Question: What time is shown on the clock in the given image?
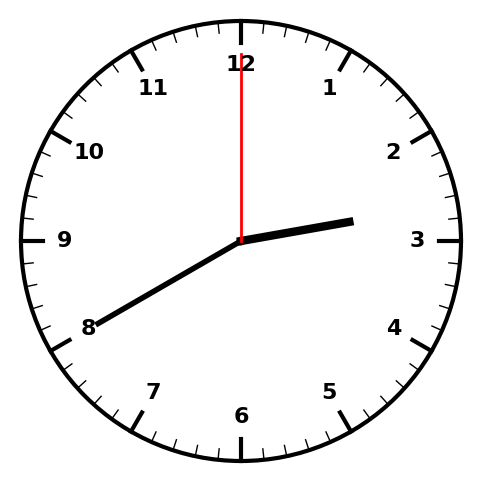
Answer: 02:40:00